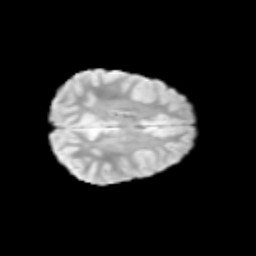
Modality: T2w
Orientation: axial
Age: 10
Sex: female
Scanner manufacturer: siemens
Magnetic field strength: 3 T
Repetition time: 3.8 s
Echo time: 0.07 s